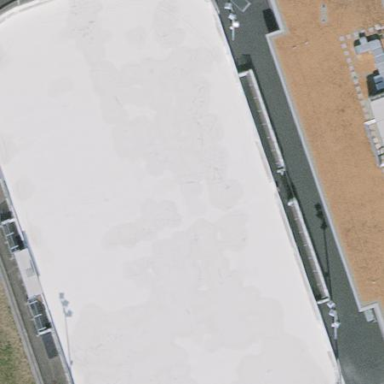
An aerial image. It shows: Ice rink where people enjoy ice skating.